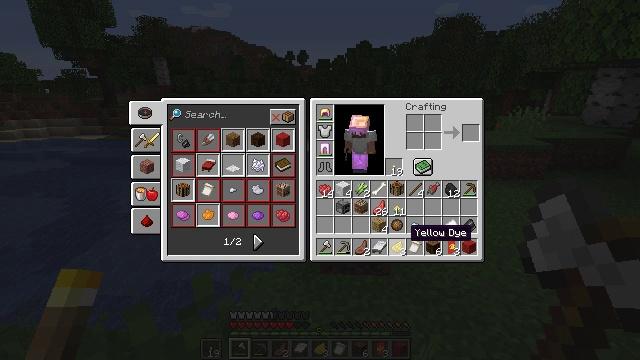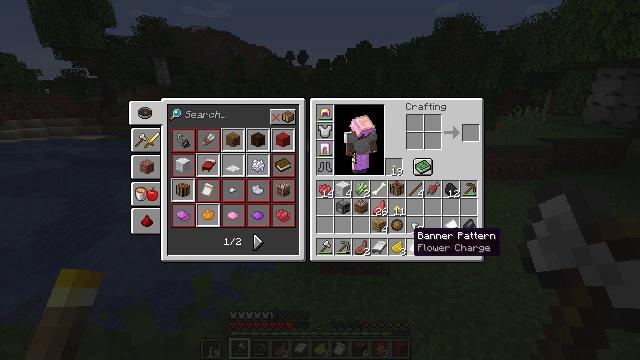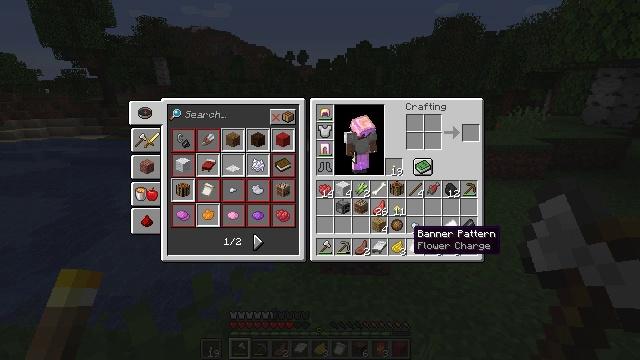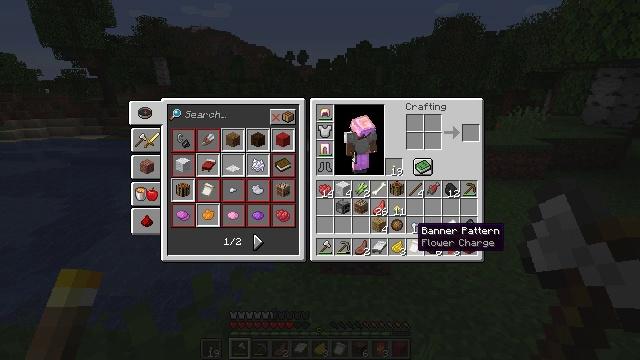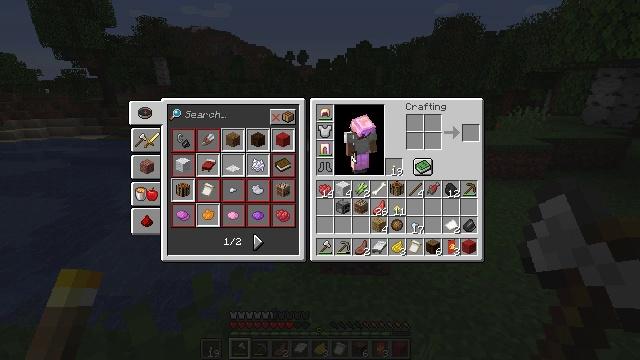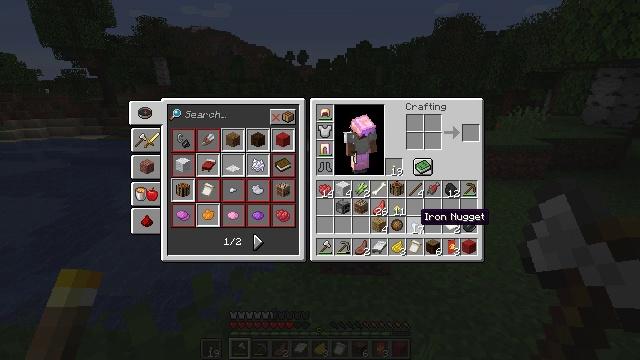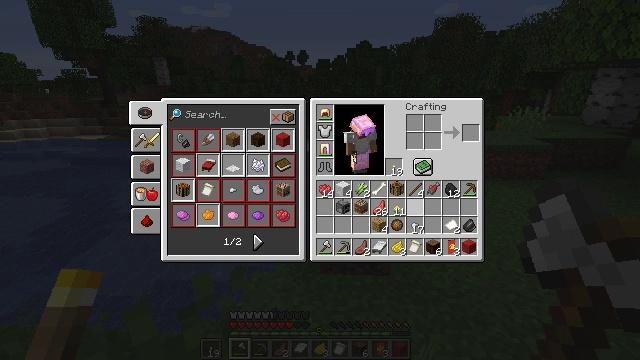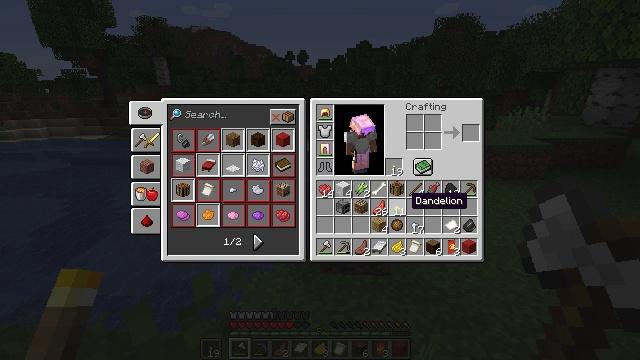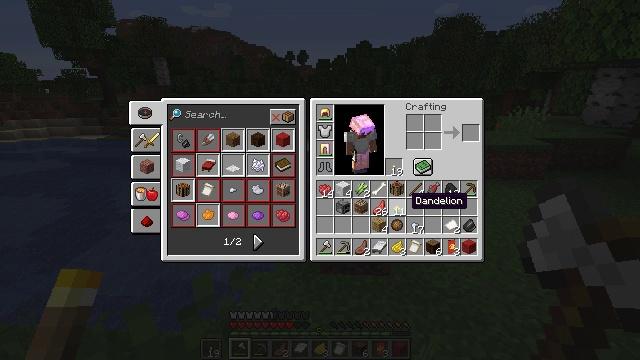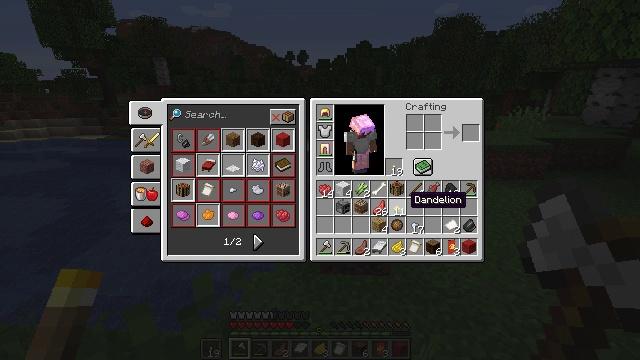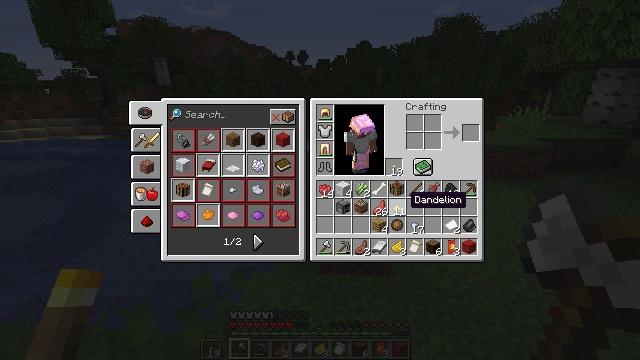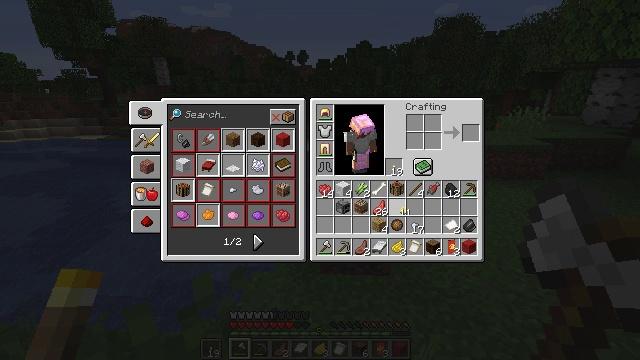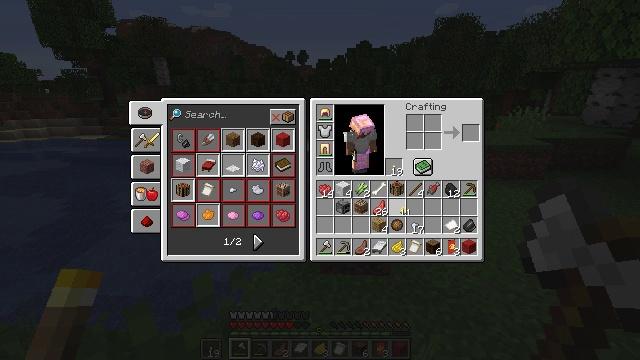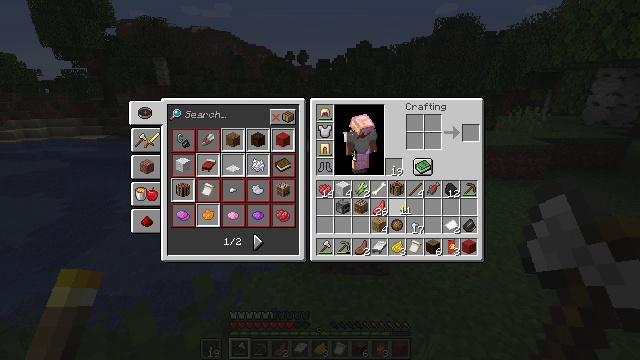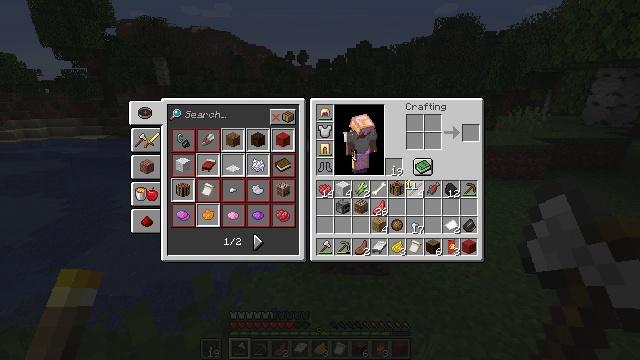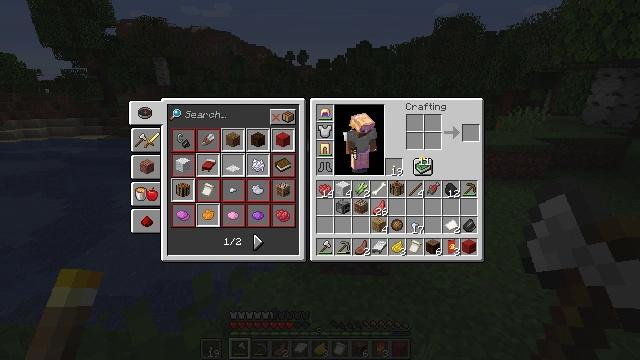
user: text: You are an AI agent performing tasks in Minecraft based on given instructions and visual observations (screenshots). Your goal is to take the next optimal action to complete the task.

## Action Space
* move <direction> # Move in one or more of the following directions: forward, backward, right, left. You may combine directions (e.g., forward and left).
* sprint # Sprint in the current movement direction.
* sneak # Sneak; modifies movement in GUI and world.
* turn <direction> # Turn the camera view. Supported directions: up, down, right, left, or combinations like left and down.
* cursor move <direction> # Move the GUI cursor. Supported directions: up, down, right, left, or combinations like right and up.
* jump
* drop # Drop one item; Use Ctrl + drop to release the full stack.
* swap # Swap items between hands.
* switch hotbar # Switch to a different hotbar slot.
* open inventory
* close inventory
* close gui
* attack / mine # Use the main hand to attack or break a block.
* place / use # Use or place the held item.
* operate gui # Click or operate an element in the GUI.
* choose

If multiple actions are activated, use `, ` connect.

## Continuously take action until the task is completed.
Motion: motion action
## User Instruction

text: Open the crafting table to craft yellow dye.
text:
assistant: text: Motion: no_op
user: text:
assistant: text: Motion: no_op
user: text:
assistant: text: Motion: no_op
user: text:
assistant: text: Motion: no_op
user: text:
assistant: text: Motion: cursor move up
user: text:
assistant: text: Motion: cursor move left and up
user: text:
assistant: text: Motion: no_op
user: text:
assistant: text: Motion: no_op
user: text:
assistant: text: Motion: no_op
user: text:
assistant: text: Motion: no_op
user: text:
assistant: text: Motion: operate gui
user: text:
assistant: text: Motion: operate gui
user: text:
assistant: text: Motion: no_op
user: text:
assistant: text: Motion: cursor move up
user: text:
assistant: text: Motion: cursor move right and up
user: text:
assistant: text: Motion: cursor move up
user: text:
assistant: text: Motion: no_op
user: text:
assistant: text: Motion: operate gui
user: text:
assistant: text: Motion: operate gui
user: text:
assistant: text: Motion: no_op
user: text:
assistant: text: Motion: no_op
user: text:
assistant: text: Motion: no_op
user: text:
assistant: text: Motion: no_op
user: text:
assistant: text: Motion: no_op
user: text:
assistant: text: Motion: cursor move right
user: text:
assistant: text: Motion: sneak, cursor move right
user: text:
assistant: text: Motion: sneak, cursor move right
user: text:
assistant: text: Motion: sneak
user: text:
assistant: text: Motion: sneak, cursor move right
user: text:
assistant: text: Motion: sneak